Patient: sex F, age 60
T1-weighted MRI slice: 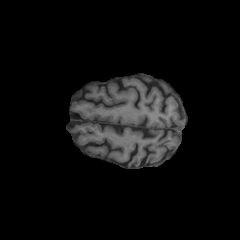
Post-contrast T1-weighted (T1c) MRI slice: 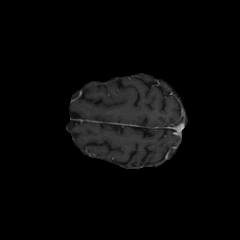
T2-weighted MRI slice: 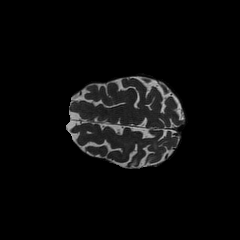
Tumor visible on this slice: yes
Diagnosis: Glioblastoma, IDH-wildtype
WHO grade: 4